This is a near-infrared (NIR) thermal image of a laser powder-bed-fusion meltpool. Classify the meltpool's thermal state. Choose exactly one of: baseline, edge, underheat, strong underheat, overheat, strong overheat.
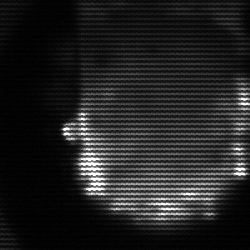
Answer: baseline